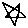
Label: star